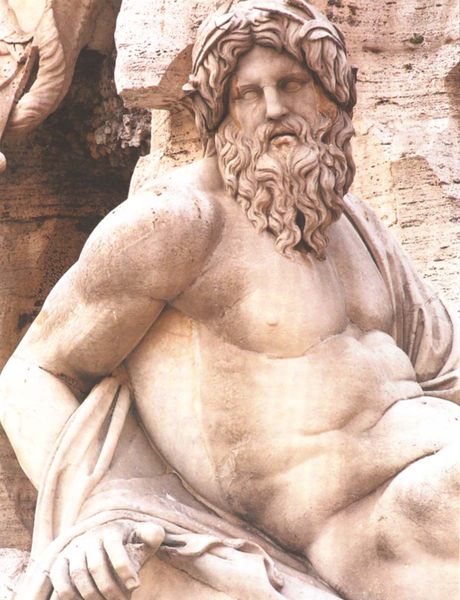
Titel: Vierströmebrunnen
Künstler: Giovanni Lorenzo Bernini
Standort: Rom, Piazza Navona (EU - I - Latium)
Schlagwörter: akt, gott, hand, mann, nackt, weiß, ausschnitt, brust, finger, frisur, haar, hintergrund, marmor, nase, tuch, alt, bart, arm, augen, falten, gesicht, mensch, stein, vollbart, figur, haare, sitzend, höhle, locken, brunnen, skulptur, statue, farbig, fels, dick, detail, muskeln, bauch, liegend, oberkörper, foto, fett, muskulös, gestützt, kranz, lorbeerkranz, stark, griechisch, skultpur, bauchmuskeln, athletisch, neptun, brunnenfigur, zotteln, flussgott, bard, bauchspeck, muskelmann, sportlich, übergewichtig, trevi, travertin, trevi-brunnen, gewieh, dic